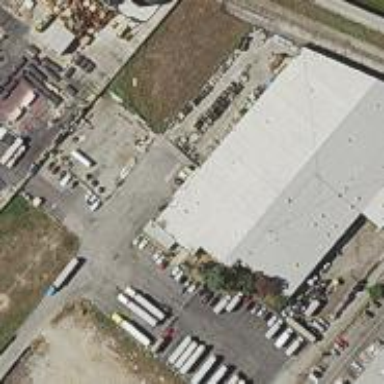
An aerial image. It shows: Industrial building.